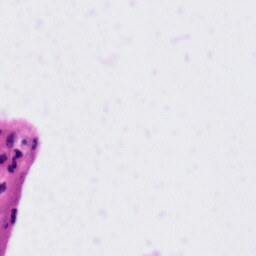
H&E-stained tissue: Tonsil